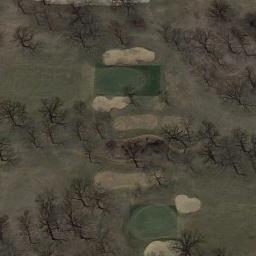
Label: golf_course